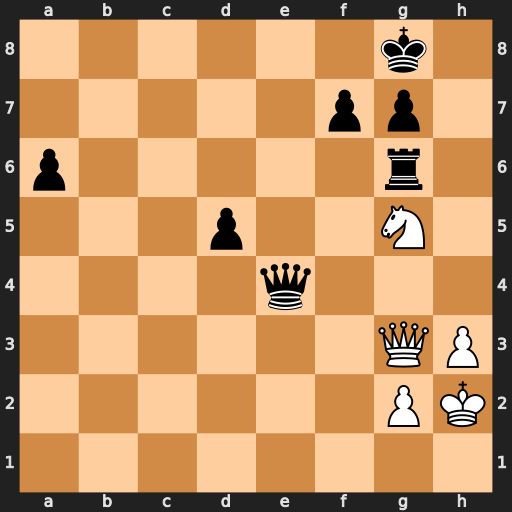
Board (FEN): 6k1/5pp1/p5r1/3p2N1/4q3/6QP/6PK/8
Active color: w
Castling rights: -
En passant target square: -
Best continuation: Qb8+ Qe8 Qxe8#